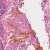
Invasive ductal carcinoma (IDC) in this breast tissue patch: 0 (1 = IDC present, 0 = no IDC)